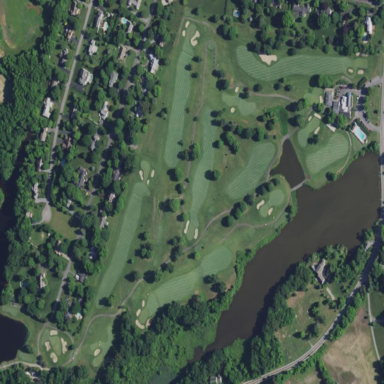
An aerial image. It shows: Area of rough grass used for golf.